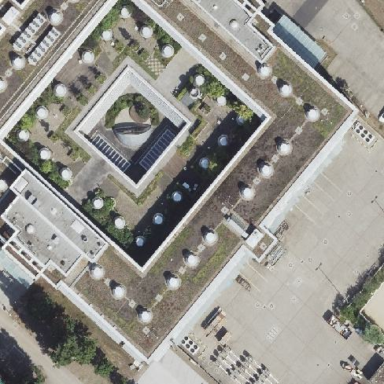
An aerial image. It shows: Office building.